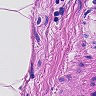
Metastatic tissue present: no